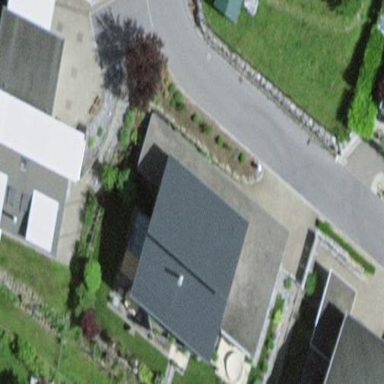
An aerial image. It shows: View of roof of building.